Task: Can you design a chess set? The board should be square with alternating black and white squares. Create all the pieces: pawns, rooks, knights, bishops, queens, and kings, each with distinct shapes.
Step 3203:
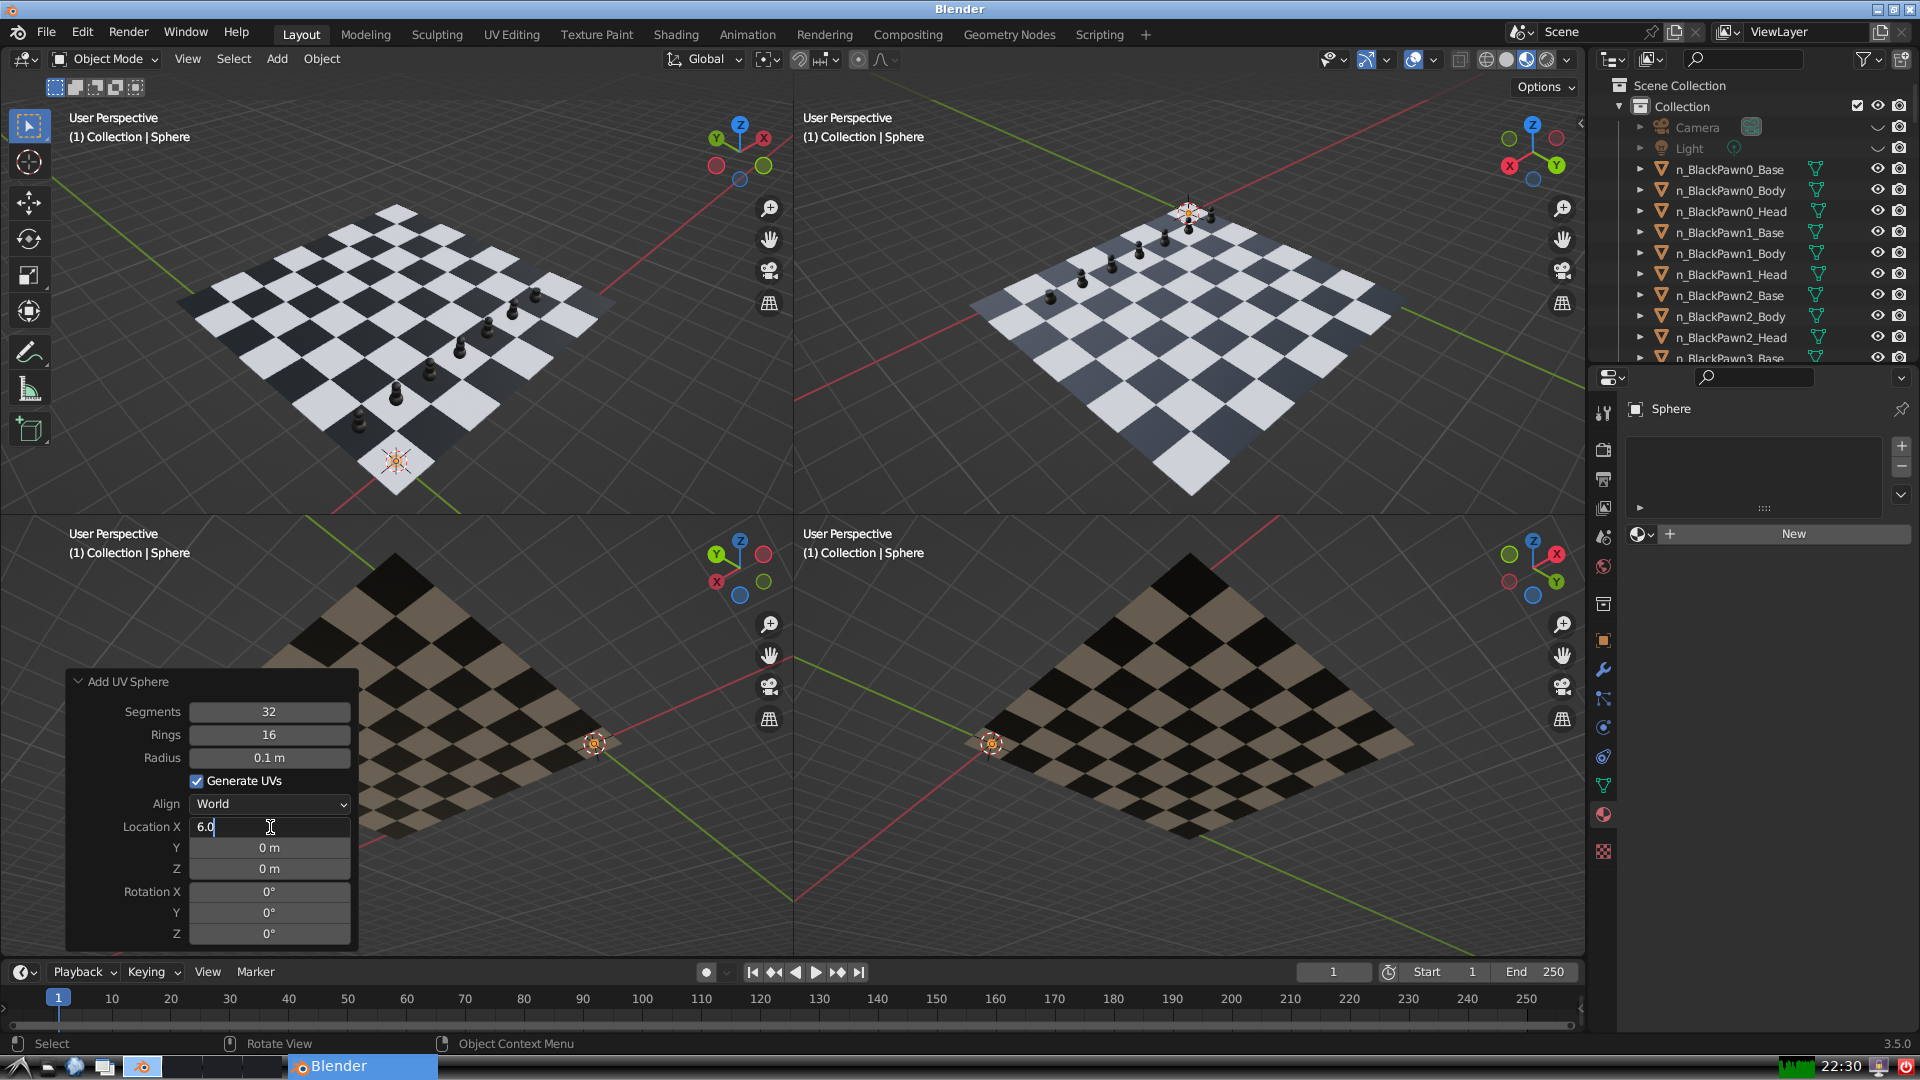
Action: {"key_press": ['Return']}